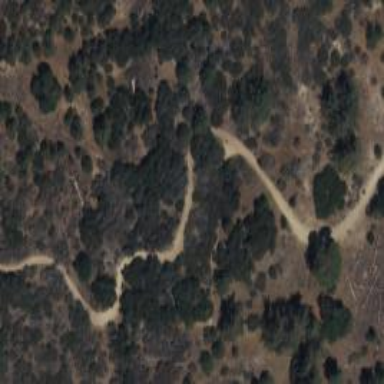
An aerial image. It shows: Path.